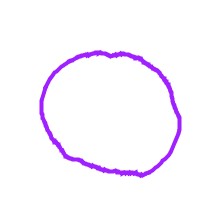
Shape: circle